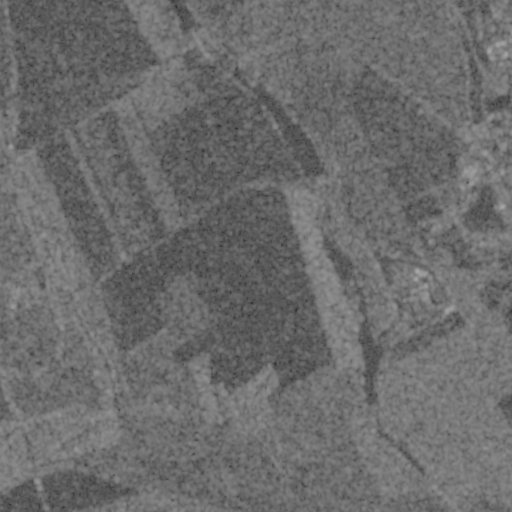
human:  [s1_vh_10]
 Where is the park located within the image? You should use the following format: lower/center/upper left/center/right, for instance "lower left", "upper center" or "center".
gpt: The park is located in the center right of the image.
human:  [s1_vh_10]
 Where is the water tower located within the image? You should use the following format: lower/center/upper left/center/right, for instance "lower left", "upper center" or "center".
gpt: The water tower is located in the center right of the image.
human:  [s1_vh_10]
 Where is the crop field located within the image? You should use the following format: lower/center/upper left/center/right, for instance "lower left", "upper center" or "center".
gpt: There is no crop field in the image.

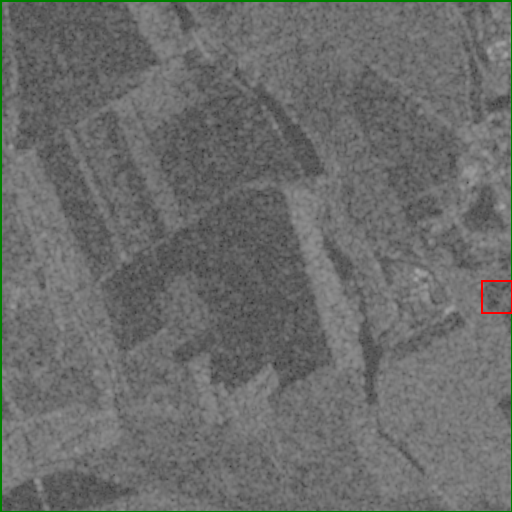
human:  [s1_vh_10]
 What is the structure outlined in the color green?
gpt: The structure outlined in green is a crop field.
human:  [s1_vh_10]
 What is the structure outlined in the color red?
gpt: The structure outlined in red is a park.
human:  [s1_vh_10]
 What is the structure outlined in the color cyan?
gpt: There is no cyan outline.